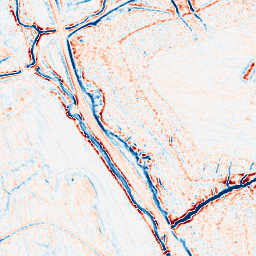
Category: edge_preserving
Decomposition family: bilateral
Decomposition parameters: d: 9
sigma_color: 50
sigma_space: 150
Upsampling method: quadratic
Upsampling parameters: scale: 2
Upsampling scale: 2